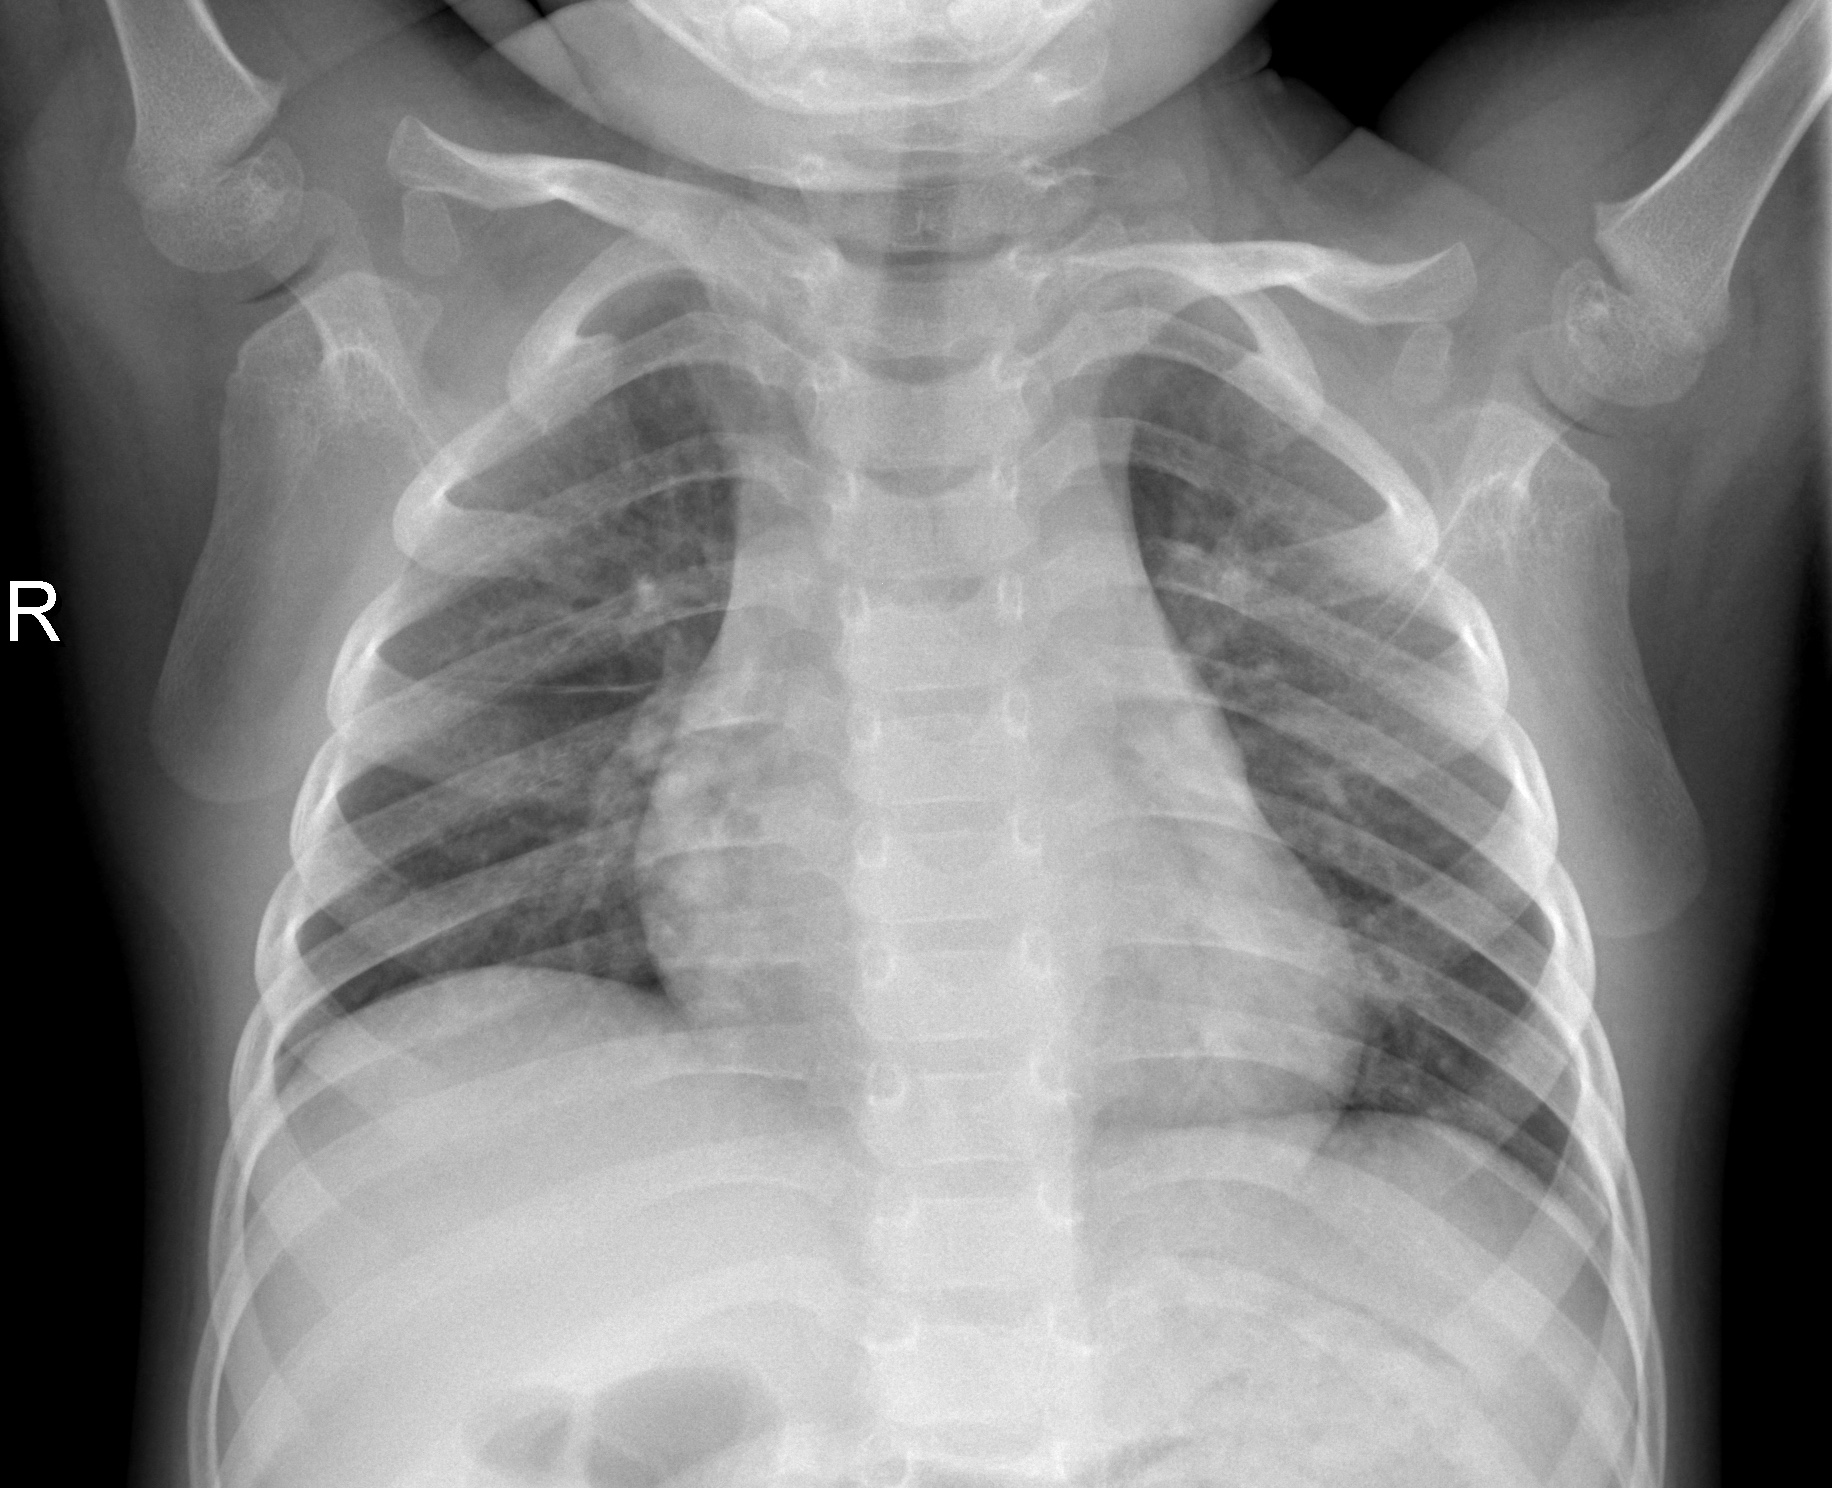
Diagnosis: NORMAL